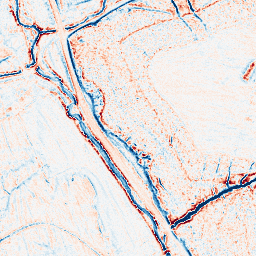
Category: edge_preserving
Decomposition family: anisotropic_diffusion
Decomposition parameters: iterations: 10
kappa: 10
gamma: 0.15
Upsampling method: quadratic
Upsampling parameters: scale: 8
Upsampling scale: 8